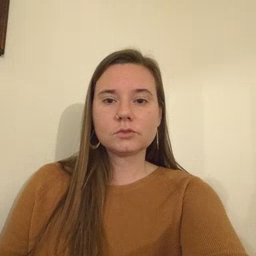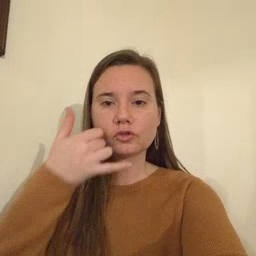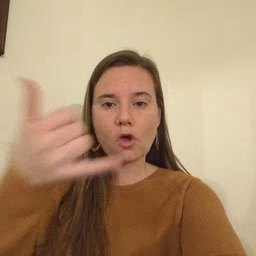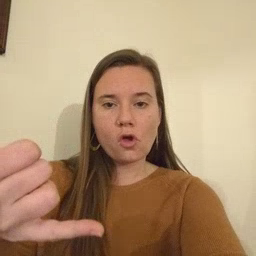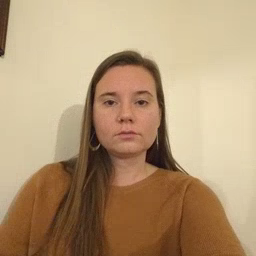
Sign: callonphone